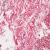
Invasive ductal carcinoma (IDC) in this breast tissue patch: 0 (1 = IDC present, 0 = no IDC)